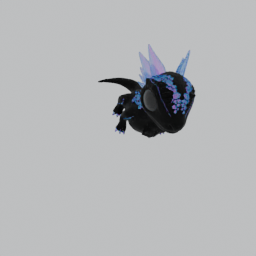
Label: animals